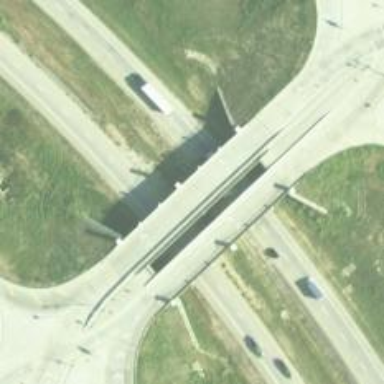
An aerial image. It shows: Trunk highway bridge.